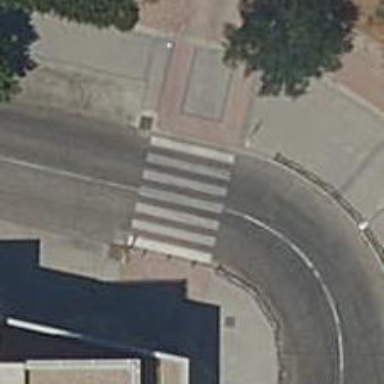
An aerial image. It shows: Uncontrolled crossing on the road.